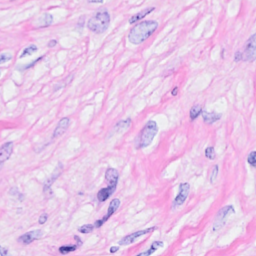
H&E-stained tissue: Breast